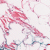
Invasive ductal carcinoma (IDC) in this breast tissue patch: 0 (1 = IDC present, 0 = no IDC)